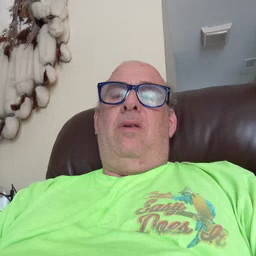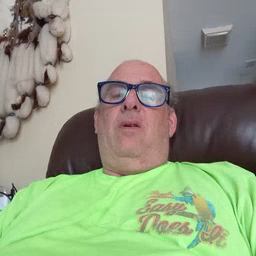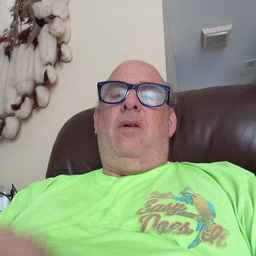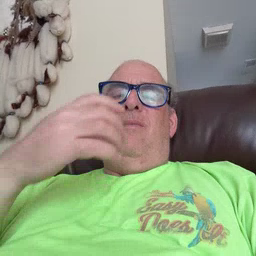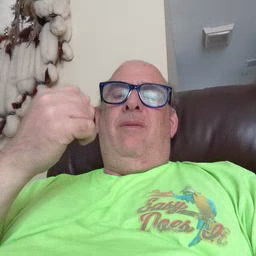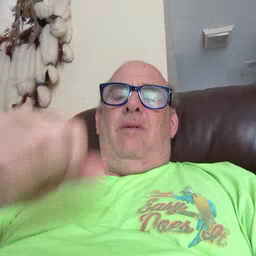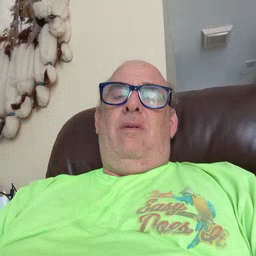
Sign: milk